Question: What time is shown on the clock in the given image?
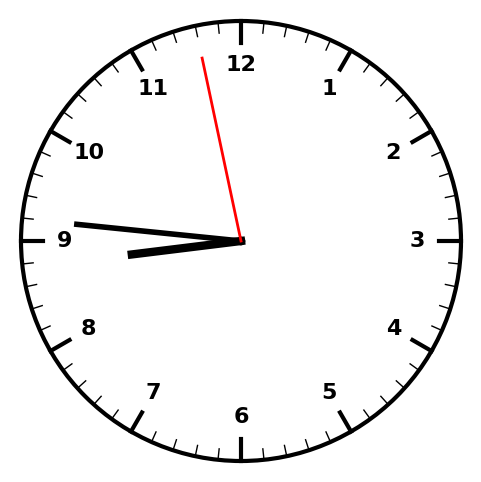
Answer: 08:45:58